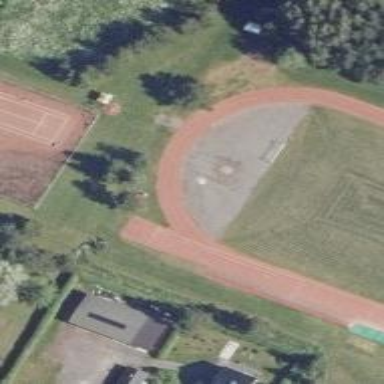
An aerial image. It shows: Track in leisure land.